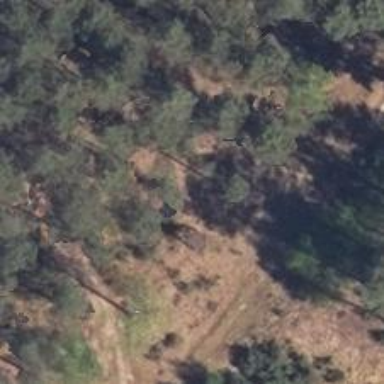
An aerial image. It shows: Hunting stand.